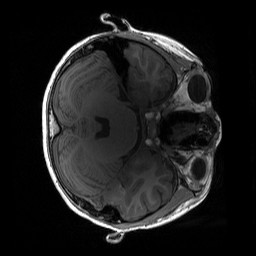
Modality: T1w
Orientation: axial
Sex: male
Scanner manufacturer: siemens
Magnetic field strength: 3 T
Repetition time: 1.9 s
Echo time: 0.00243 s